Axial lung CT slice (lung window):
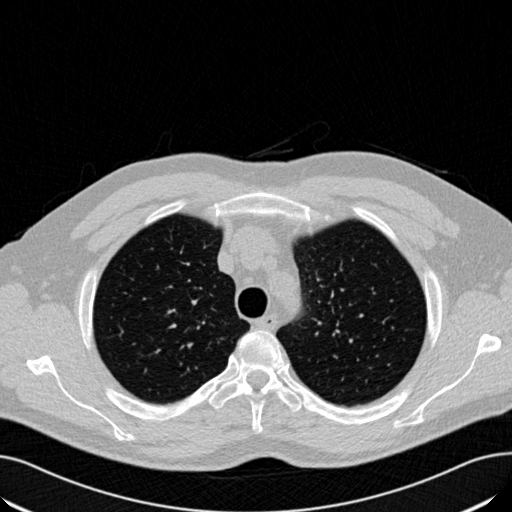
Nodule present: no